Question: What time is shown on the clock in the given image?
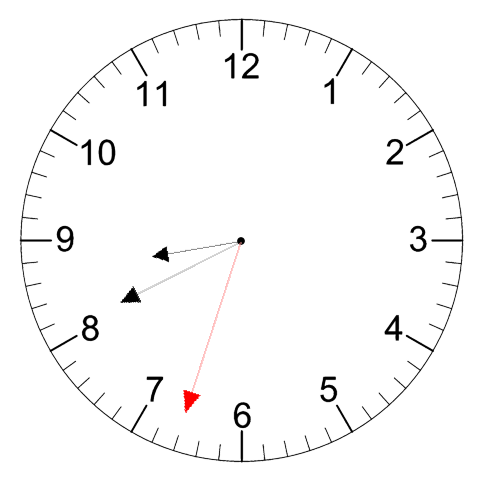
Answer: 08:40:33